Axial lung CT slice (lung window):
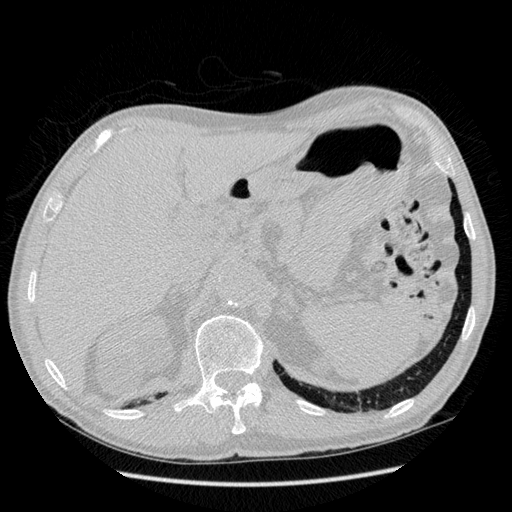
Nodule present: no